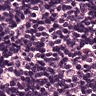
Metastatic tissue present: no